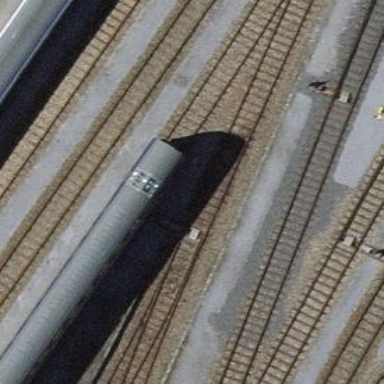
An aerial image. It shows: Railway yard with one track in service.